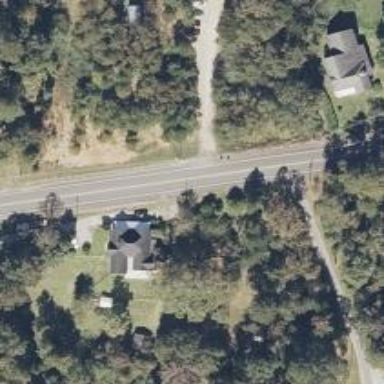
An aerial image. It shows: Driveway.